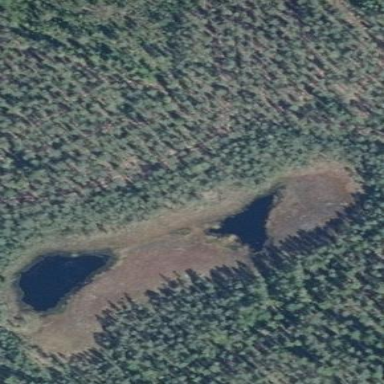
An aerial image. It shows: Bog wetland area.